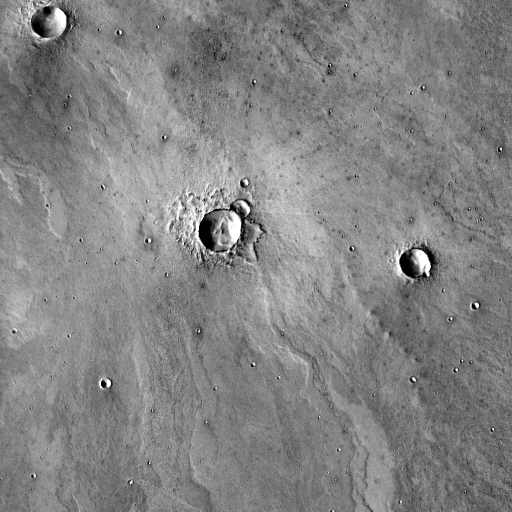
Crater classes present: Background, Other, Layered